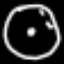
Label: clock